Question: I'm trying to understand what I will need to build on my server for Push notifications to work successfully.
My thoughts were:
1. The phone sends the notify URL to my server
2. The server stores the information in a Database
3. A separate process or PHP script will query the database and open continuous looping process for each device. (Each socket will be querying a 3rd party API)
4. When there is a change detected in the API for that device a push notification will be sent to the device's notify url.
Is this the right method on what needs to be done. Isn't this going to eat up server resources or is it the expected outcome of Push a push notifications server?
I've produced a simple diagram on all this below:

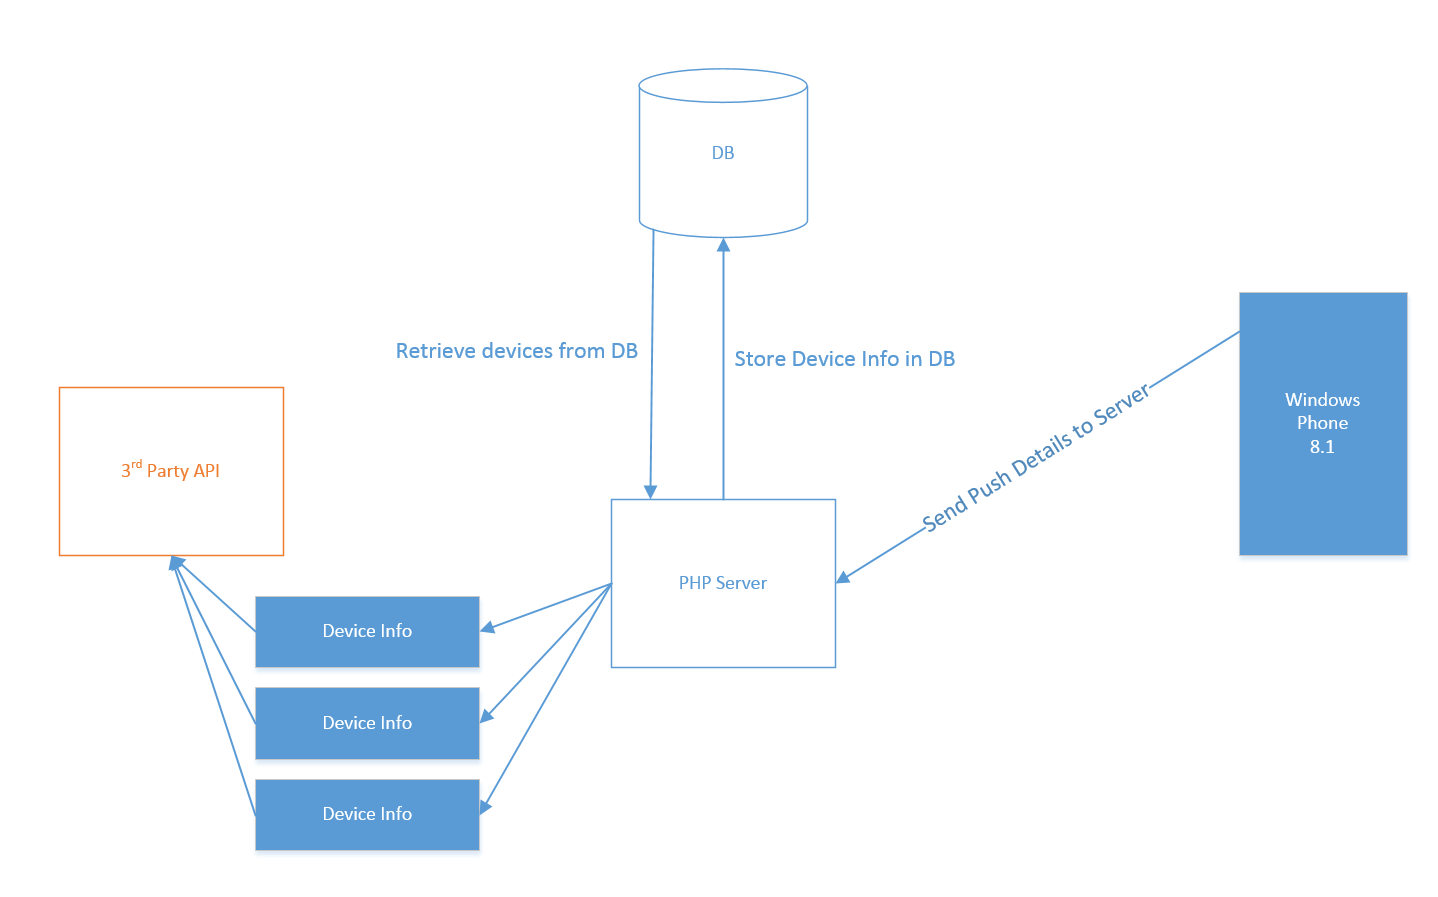
Answer: First of all, let's separate the process in the main stages needed for PUSH.
1. Device subscription.
2. Send the PUSH
3. Process the notification on device.
For the subscription, your device (more specifically, your App) must call the PUSH api,for enabling PUSH notifications. This call to the push API will give you a URL that uniquely identify the device where your application is installed and running. You should store this URL on your database, the same way you store a user's email, or a user's phone number. No special black magic here. You only use it when you need to send a communication to a user.
For the push stuff, the same approach as for email, or SMS messaging here: "". What you have to do is, just send the PUSH message when your application needs to. So you have the user to which you want to send a message, instead of opening a SMTP connection to send ane mail, just build the PUSH XML Message and call the URL associated with that user. Some things to consider here are:
- - -
So now that you are this far, you need to handle the notification on the phone. It depends on the type of PUSH notification that you are sending:
- - -
If yo have any more questions, don't hesitate to ask.
Bottom line: separate the PUSH sending, make it async, don't you ever forget that...